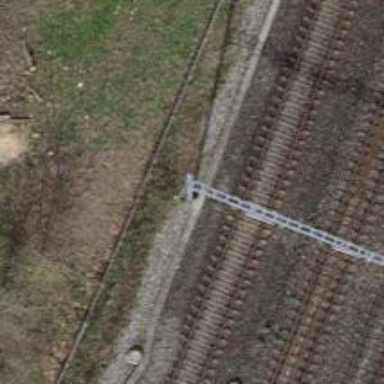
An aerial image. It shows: Power pole.